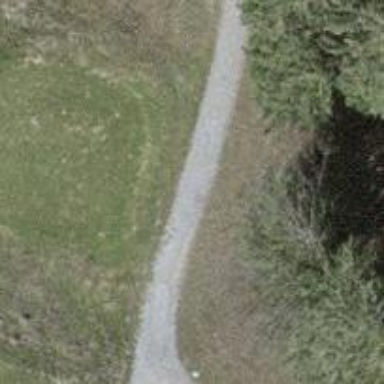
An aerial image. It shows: Grass area designated as golf tee.